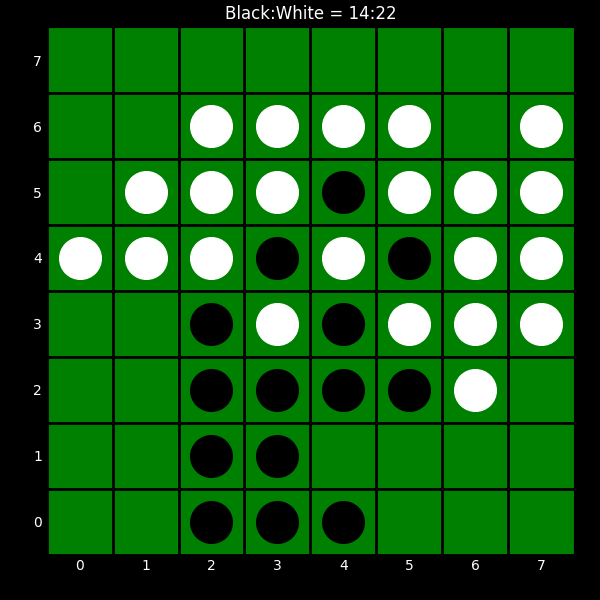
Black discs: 14
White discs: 22